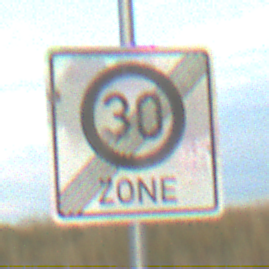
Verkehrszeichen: EndeZone30
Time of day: SunriseSunset
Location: Outdoor (RoadRail)
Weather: PartlyCloudy
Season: NotSpecified
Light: Natural